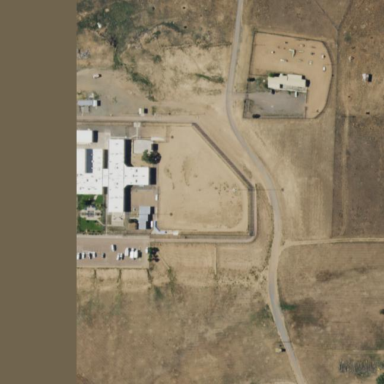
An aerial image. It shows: Prison surrounded by fence.